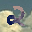
Label: 2